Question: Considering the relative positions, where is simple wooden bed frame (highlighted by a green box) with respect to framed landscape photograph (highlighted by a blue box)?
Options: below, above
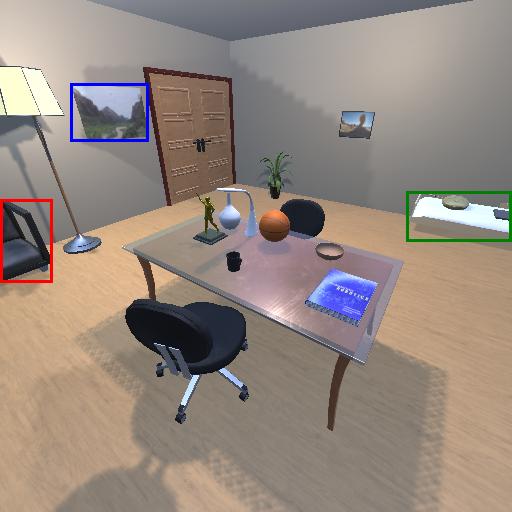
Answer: below